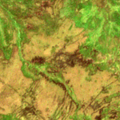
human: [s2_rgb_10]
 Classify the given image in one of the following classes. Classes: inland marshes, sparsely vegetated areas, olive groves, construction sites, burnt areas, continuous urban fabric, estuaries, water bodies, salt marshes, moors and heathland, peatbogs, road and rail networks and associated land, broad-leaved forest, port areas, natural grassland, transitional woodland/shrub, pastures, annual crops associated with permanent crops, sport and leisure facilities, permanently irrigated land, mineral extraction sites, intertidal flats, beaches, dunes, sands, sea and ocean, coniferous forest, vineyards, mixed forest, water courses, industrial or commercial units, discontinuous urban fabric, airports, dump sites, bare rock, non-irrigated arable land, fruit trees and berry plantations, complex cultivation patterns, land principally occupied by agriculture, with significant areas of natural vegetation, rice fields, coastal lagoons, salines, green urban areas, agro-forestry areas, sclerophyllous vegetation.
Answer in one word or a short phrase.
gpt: peatbogs